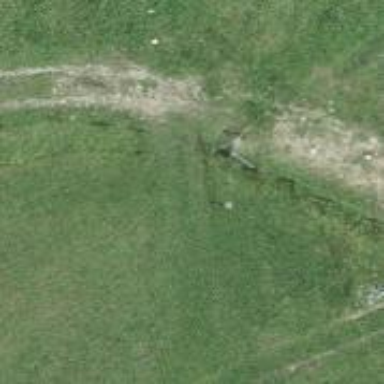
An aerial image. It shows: Gate.